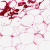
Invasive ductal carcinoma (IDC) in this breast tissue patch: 0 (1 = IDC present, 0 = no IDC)